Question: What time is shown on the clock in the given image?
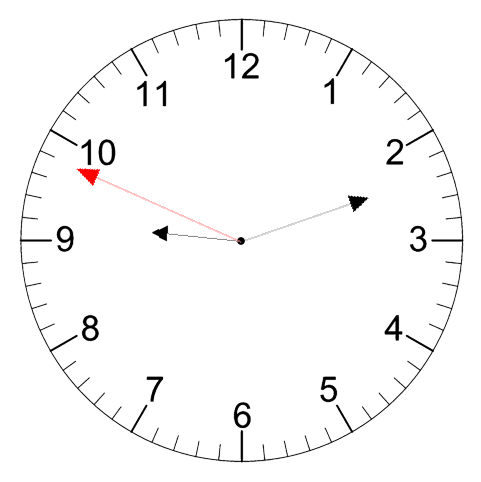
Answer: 09:11:49